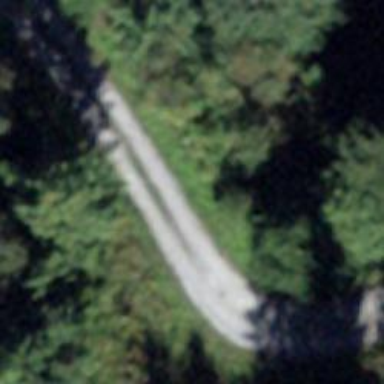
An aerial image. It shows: Well-maintained track road of grade 1.